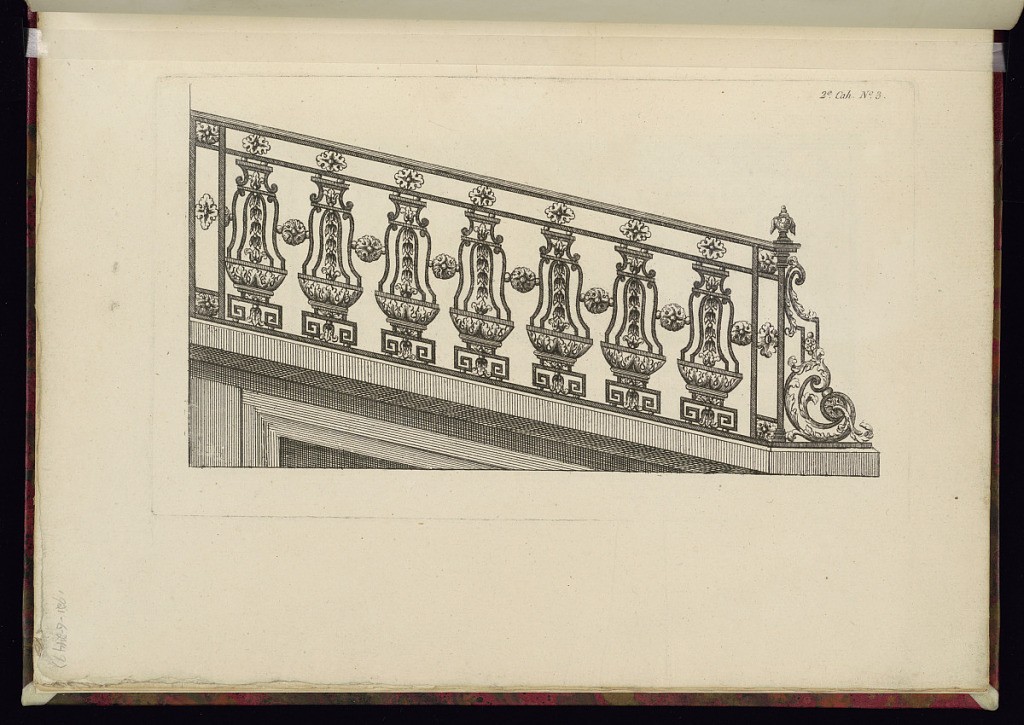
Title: Design for an Iron Banister
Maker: Gabriel Bonthomme, France, active ca. 1775
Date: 1777
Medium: Etching and engraving on paper
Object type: Print
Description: Design for an iron banister with decorative motifs including rosettes and acanthus scrolls at the terminus. The plate is numbered but not signed.